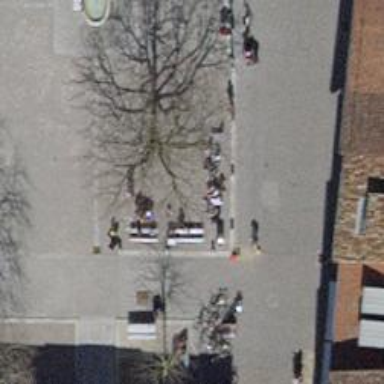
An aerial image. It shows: Bench.